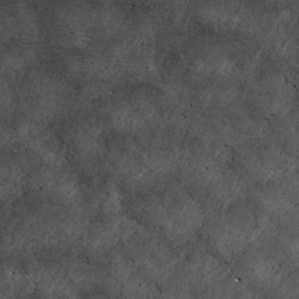
Label: non_frost